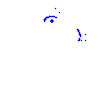
Particle: kaon